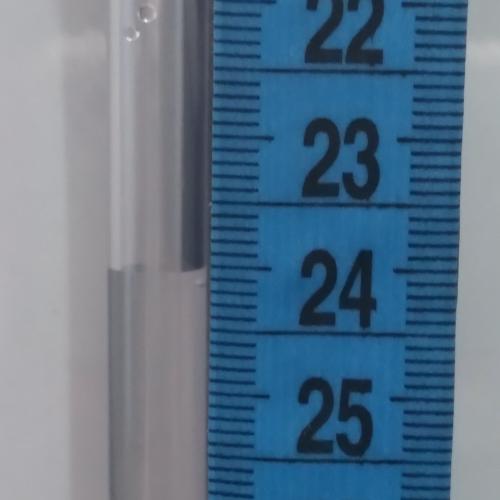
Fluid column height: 24.0 cm